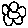
Label: flower